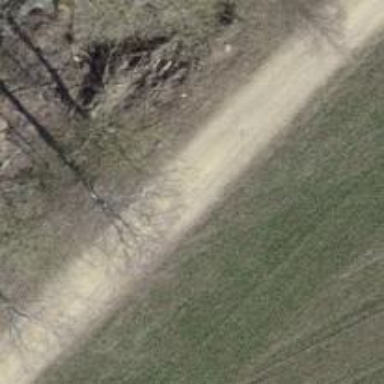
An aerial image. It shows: Track with compacted grade2 surface.